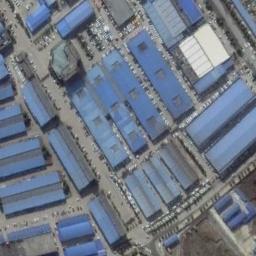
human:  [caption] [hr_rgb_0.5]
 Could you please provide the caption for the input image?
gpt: The industrial area has some neatly arranged blue workshops .

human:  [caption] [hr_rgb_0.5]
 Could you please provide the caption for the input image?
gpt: The industrial area is densely housing .

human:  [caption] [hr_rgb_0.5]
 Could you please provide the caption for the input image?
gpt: There are many blue houses in the industrial area .

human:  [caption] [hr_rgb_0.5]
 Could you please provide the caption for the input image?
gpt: In an industrial area there are factories and roads, And there are open-air items .

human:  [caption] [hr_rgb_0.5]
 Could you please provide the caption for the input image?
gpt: There are many blue buildings on the industrial area .